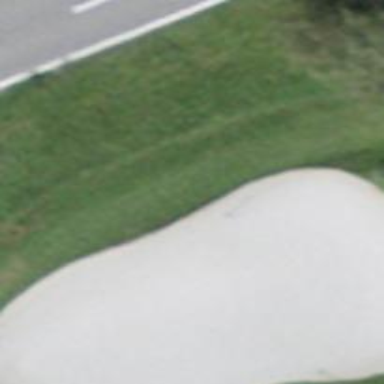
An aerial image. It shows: Golf bunker filled with natural sand.